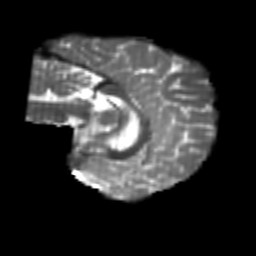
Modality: T2w
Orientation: sagittal
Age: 20
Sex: female
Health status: healthy
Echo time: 0.074 s